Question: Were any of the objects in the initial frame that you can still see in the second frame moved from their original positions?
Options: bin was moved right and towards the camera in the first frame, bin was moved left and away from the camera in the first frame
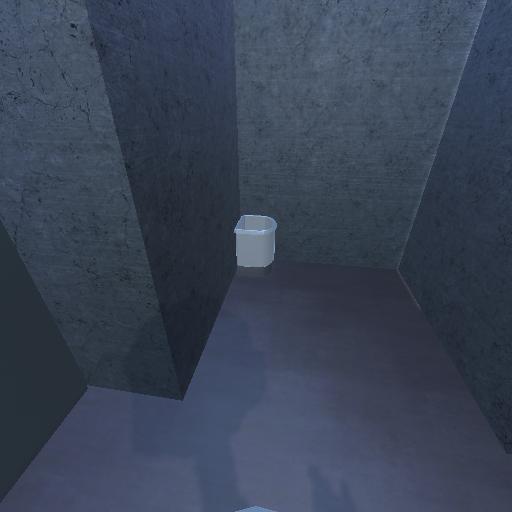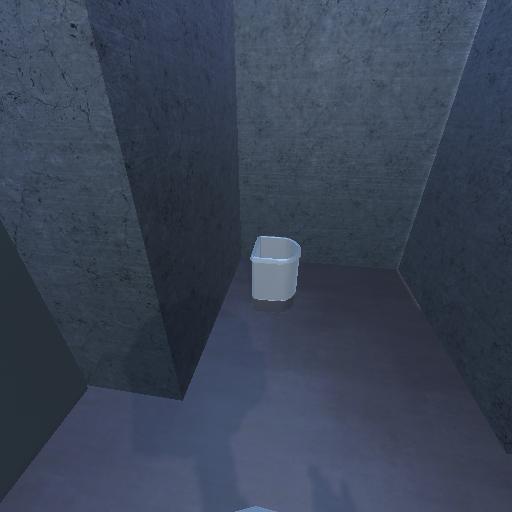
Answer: bin was moved right and towards the camera in the first frame